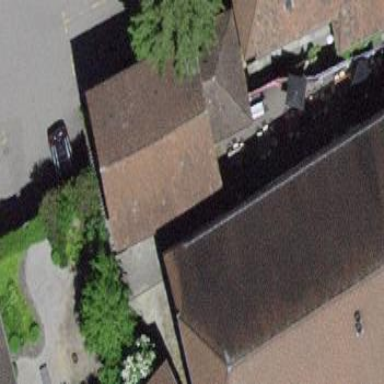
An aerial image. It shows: Warehouse.